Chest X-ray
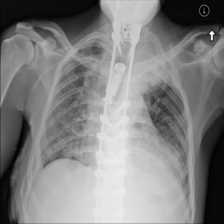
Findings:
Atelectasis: positive
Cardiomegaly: negative
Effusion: negative
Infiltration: positive
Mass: positive
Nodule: negative
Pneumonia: positive
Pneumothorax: negative
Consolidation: positive
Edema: negative
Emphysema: negative
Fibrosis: negative
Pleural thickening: negative
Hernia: negative